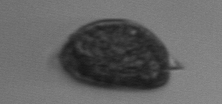
Label: Prorocentrum_micans